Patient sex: M
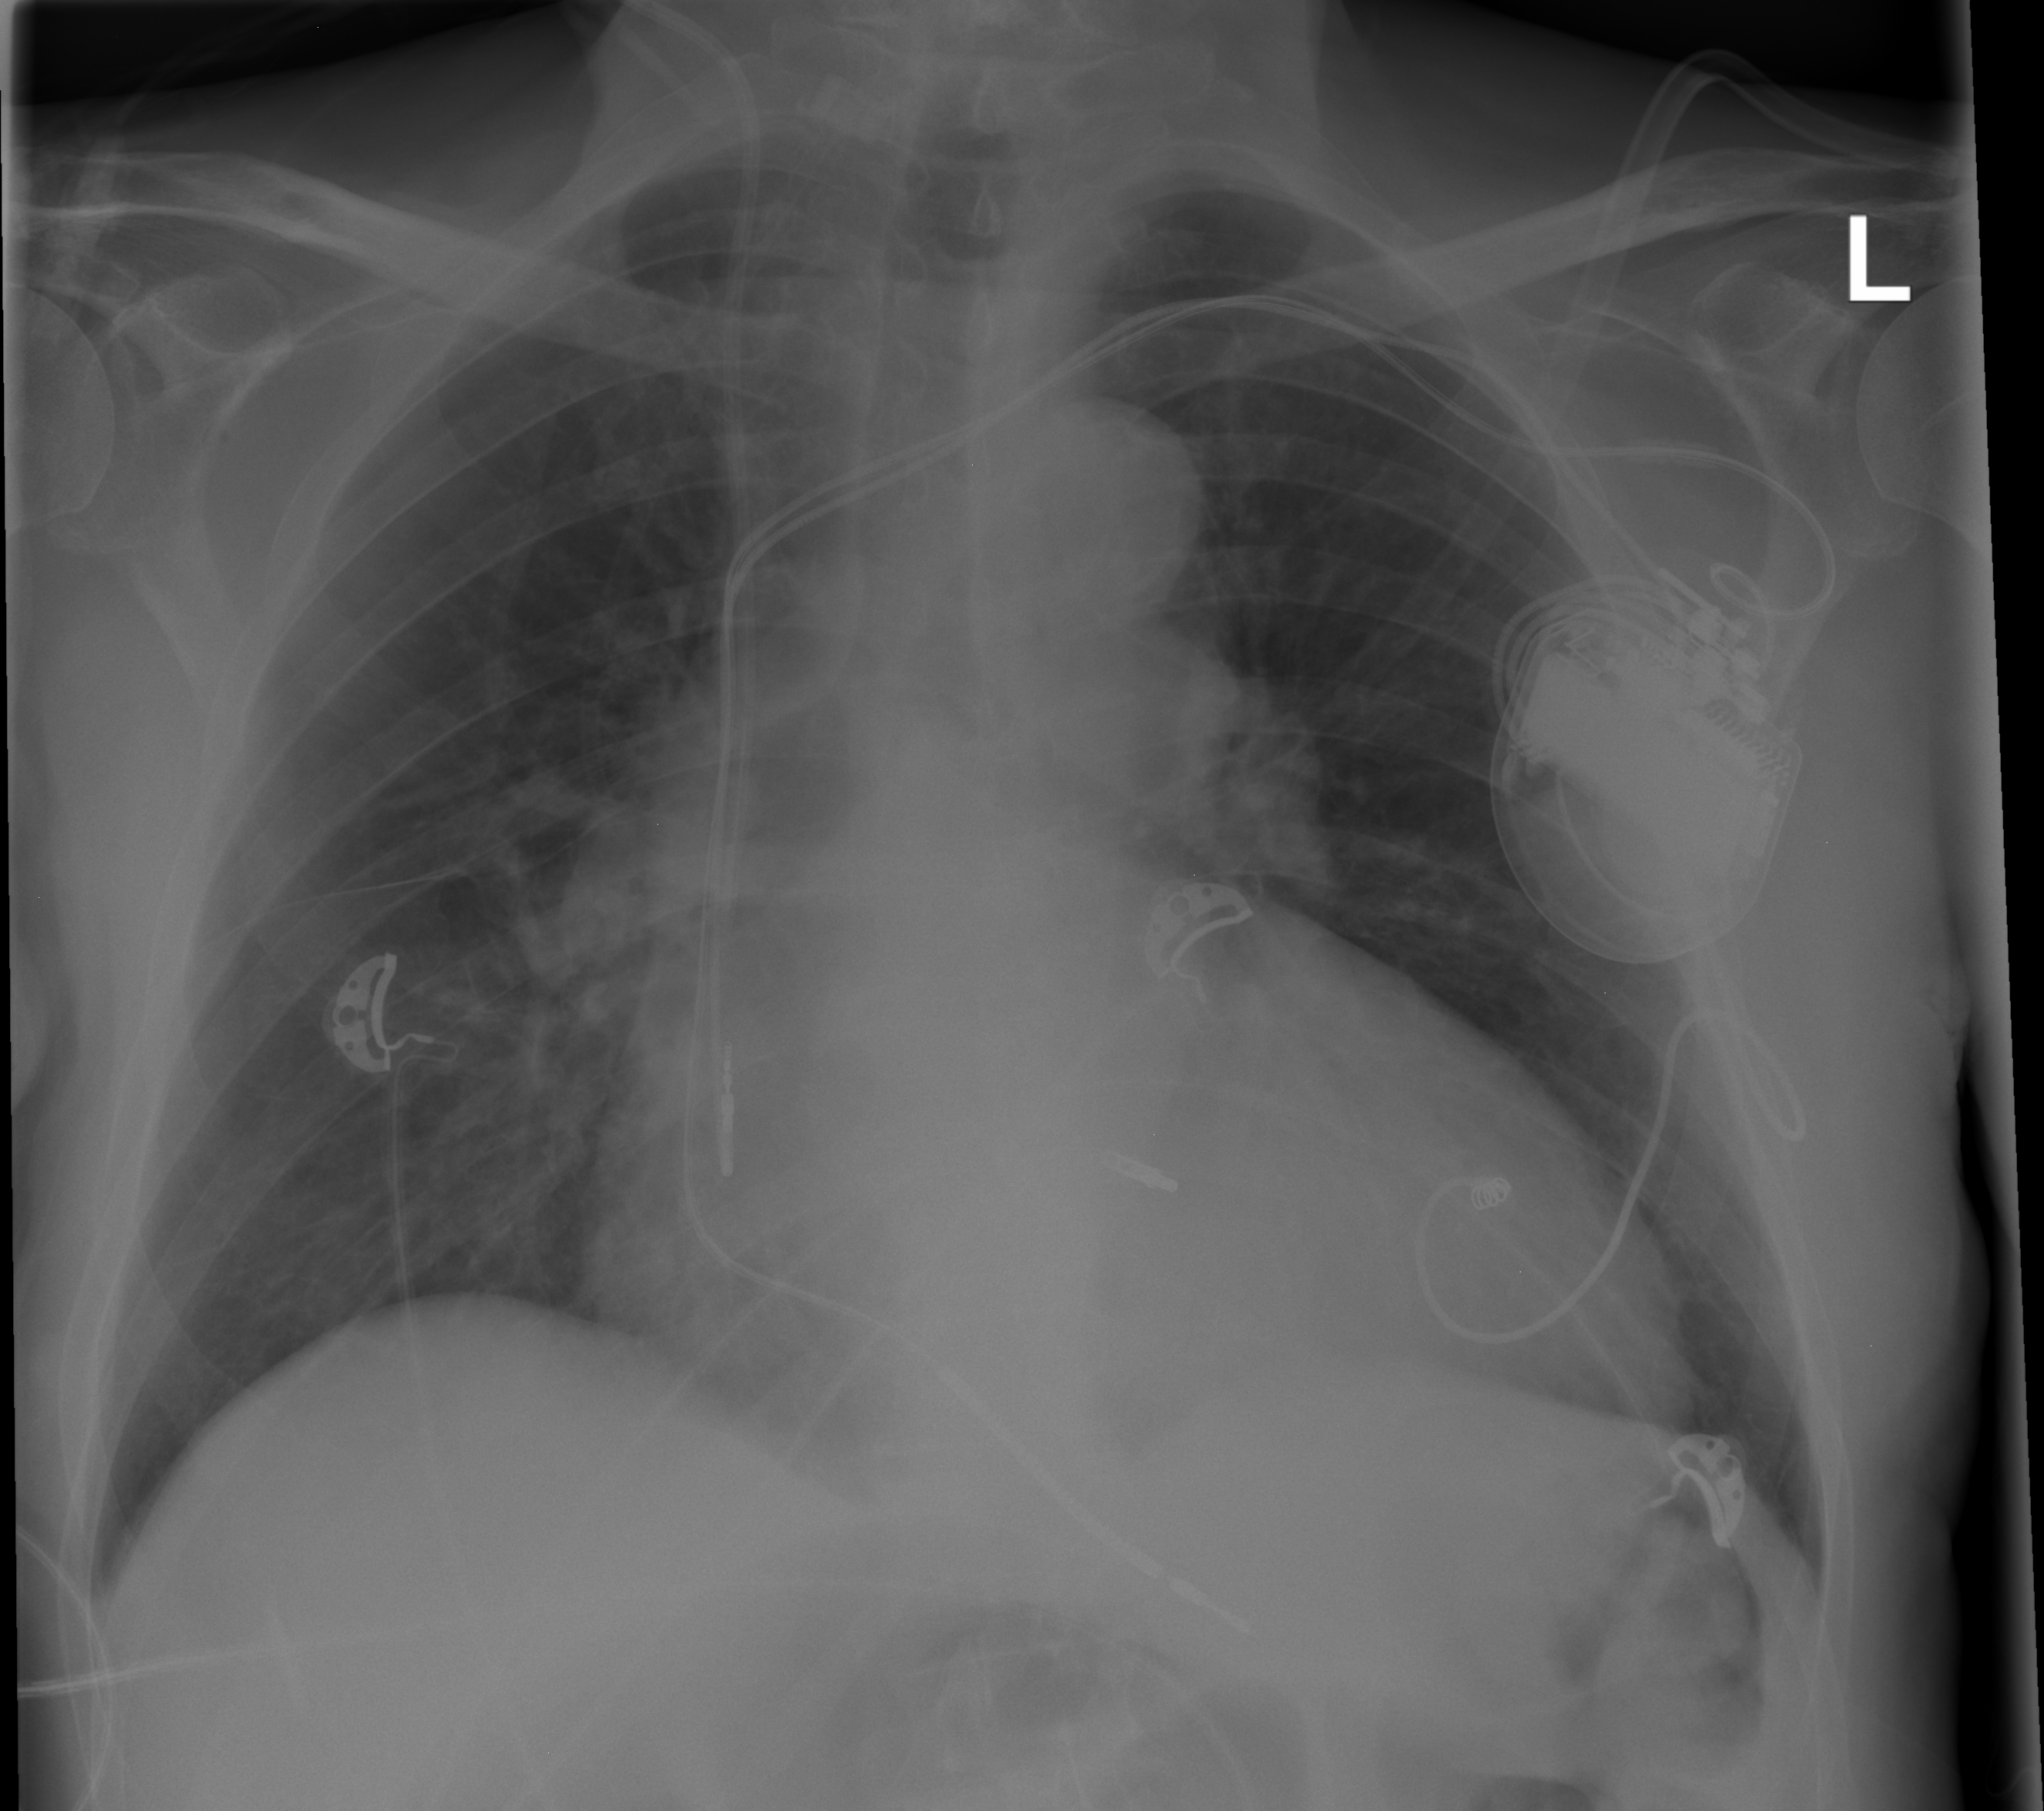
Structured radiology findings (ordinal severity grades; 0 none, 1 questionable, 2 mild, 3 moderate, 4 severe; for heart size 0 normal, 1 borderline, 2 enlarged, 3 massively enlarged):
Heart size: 3
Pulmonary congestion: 1
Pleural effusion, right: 0
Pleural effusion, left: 1
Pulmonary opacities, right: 0
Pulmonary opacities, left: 0
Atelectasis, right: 1
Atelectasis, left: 2